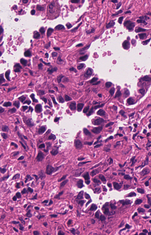
Tumor epithelial tissue: yes
Tumor-associated stroma tissue: yes
Normal tissue: no